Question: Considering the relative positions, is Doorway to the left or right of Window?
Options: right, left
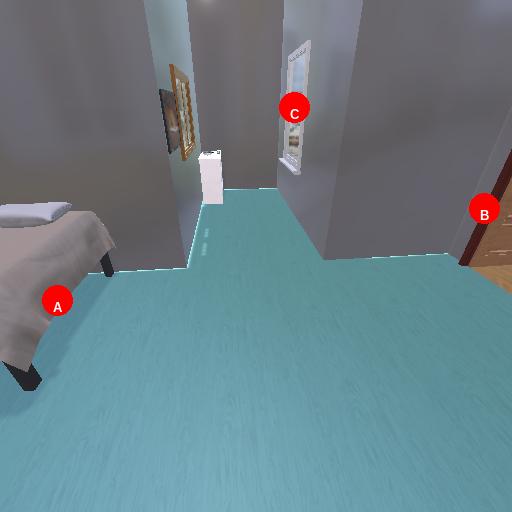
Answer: right